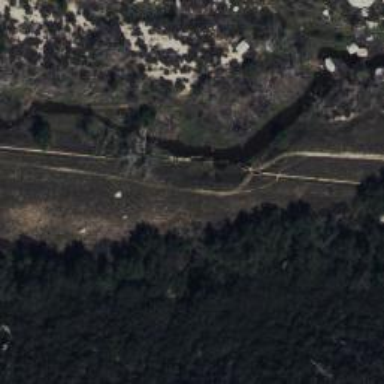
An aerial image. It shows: Path.